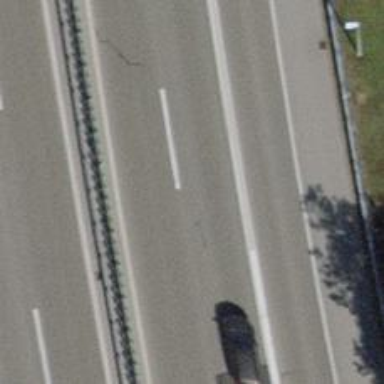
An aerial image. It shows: Asphalt motorway.